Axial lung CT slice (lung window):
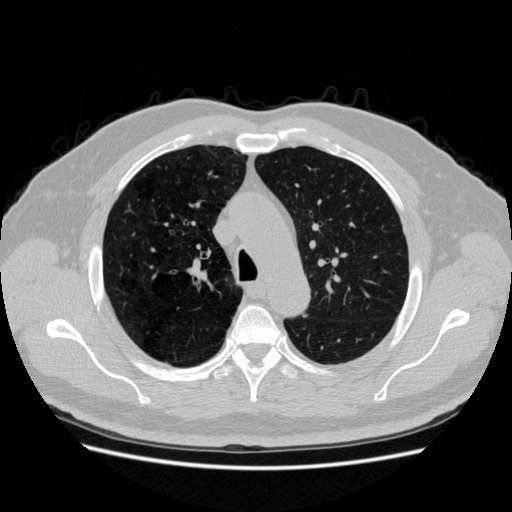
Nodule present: no